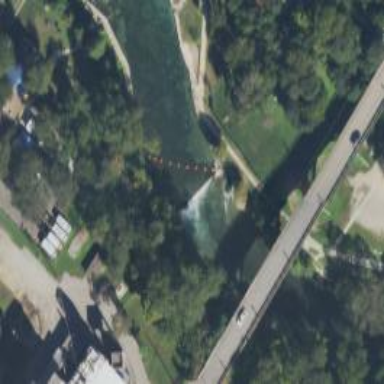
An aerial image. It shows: Weir along the waterway.